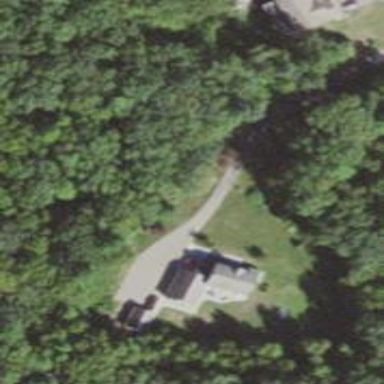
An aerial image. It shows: Residential driveway.